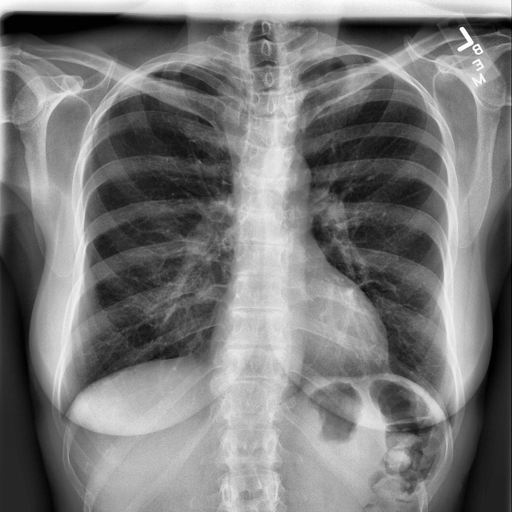
Finding: NORMAL